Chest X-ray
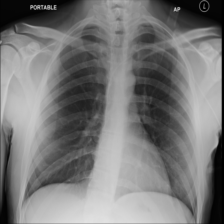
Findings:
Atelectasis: negative
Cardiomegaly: negative
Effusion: negative
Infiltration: negative
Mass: negative
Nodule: negative
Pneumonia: negative
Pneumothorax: negative
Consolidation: negative
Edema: negative
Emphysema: negative
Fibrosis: negative
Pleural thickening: negative
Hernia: negative